Question: in the great jquery Chosen plugin (<URL>
is it possible to highlight an option within an multiselect.
An image will say more than a description:
EDIT:
Sorry for the unclear question. It would be great if the highlight fires by a givven attribute in the option tag. f.e. a class name or a "name"
'''
<option value="xyz" selected="selected" class="active" name="active">item</option>
'''
Thanks,
t book
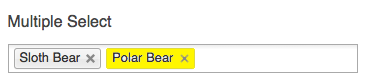
Answer: Try this,
'''
.active{
background : #FF0 !important;
}
'''
'''
$("select").chosen().change(function(){
$('li.search-choice').removeClass('active');
$('li.search-choice:last').addClass('active');
});
'''
<URL>